Interaction volume radius: 5 \u00c5
Interaction volume height: 15 \u00c5
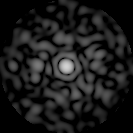
Disorder parameter: 0.8127